Question: I am integrating custom view for actionbar. However, I'm not able to remove divider of actionbar. Any suggestion would be appreciated. Thanks.
I apply theme in manifest like this:
'''
<application
android:theme="@style/AppTheme"
...
'''
Inside 'themes.xml' I have:
'''
<style name="AppBaseTheme" parent="@android:style/Theme.Holo.Light.DarkActionBar">
<item name="android:textColorPrimary">@color/mytheme_primary</item>
<item name="android:textColorSecondary">@color/mytheme_secondary</item>
<item name="android:textColorTertiary">@color/mytheme_tertiary</item>
<item name="android:textAppearance">?android:attr/textAppearanceMedium</item>
</style>
<style name="AppTheme" parent="AppBaseTheme">
<item name="android:windowActionBarOverlay">true</item>
<item name="android:actionBarDivider">@android:color/transparent</item>
<item name="android:ratingBarStyle">@style/RatingBarAppTheme</item>
<item name="android:windowBackground">@android:color/transparent</item>
<item name="android:colorBackgroundCacheHint">@null</item>
<item name="android:actionBarStyle">@style/MyActionBar</item>
</style>
<!-- ActionBar styles -->
<style name="MyActionBar" parent="@android:style/Widget.Holo.Light.ActionBar.Solid.Inverse">
<item name="android:background">@drawable/bg_action_bar</item>
<item name="android:actionBarDivider">@android:color/transparent</item>
</style>
'''
Although I'm setting actionbar divider to be transparent from two parts but seems it doesn't take effect anyway :(

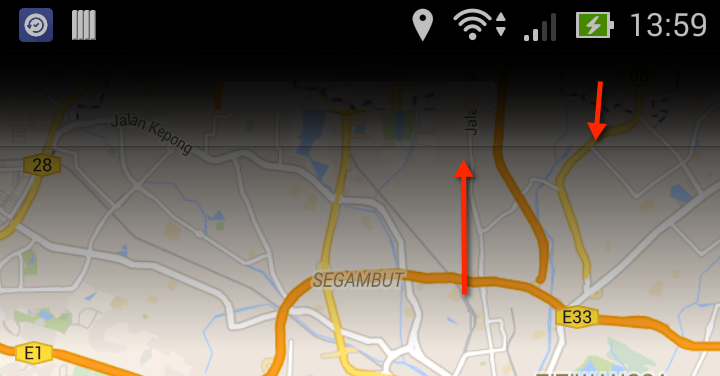
Answer: I have the same problem before.
Set windowContentOverlay to null will make it has no divider.
In your style xml file, put this:
'''
<item name="android:windowContentOverlay">@null</item>
'''
and become
'''
<style name="AppTheme" parent="AppBaseTheme">
<item name="android:windowActionBarOverlay">true</item>
<item name="android:actionBarDivider">@android:color/transparent</item>
<item name="android:ratingBarStyle">@style/RatingBarAppTheme</item>
<item name="android:windowBackground">@android:color/transparent</item>
<item name="android:colorBackgroundCacheHint">@null</item>
<item name="android:actionBarStyle">@style/MyActionBar</item>
<item name="android:windowContentOverlay">@null</item>
</style>
'''